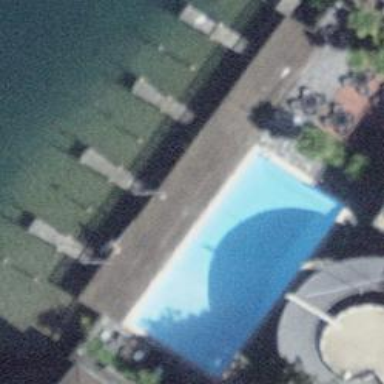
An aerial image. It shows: Man-made pier.